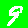
Digit: 9